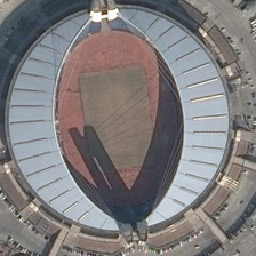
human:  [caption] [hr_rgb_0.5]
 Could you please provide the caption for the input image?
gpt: Many cars and circular roads surround the circular stadium.

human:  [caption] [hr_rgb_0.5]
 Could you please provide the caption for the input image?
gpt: Many cars and a circular road surround a circular stadium.

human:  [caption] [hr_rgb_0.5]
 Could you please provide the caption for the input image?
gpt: A large number of cars and circular roads surround the circular stadium.

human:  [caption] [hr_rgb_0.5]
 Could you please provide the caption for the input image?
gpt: Many cars and circular roads surround the circular stadium.

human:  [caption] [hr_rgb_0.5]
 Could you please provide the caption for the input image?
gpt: Many cars and a circle of roads surround the stadium.